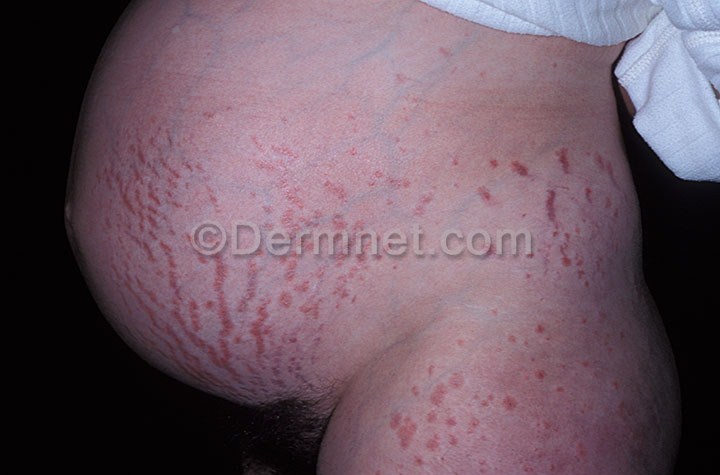
Disease: Urticaria Hives